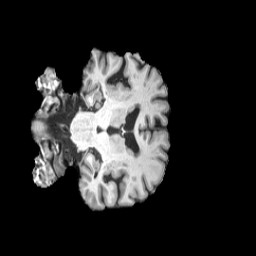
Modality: T1w
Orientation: coronal
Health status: healthy